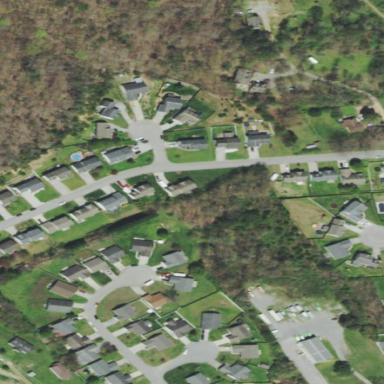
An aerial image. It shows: Residential area composed of single-family homes.